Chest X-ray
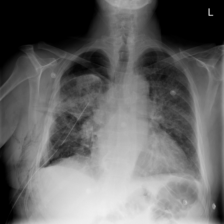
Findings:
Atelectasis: negative
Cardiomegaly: negative
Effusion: negative
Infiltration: negative
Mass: positive
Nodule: negative
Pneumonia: negative
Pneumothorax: negative
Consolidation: negative
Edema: negative
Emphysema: positive
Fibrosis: negative
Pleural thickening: negative
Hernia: negative